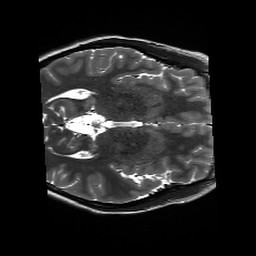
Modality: T2w
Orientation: axial
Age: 20
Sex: female